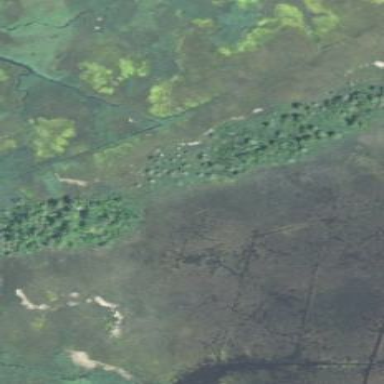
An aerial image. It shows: Swamp in wetland area.